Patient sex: F
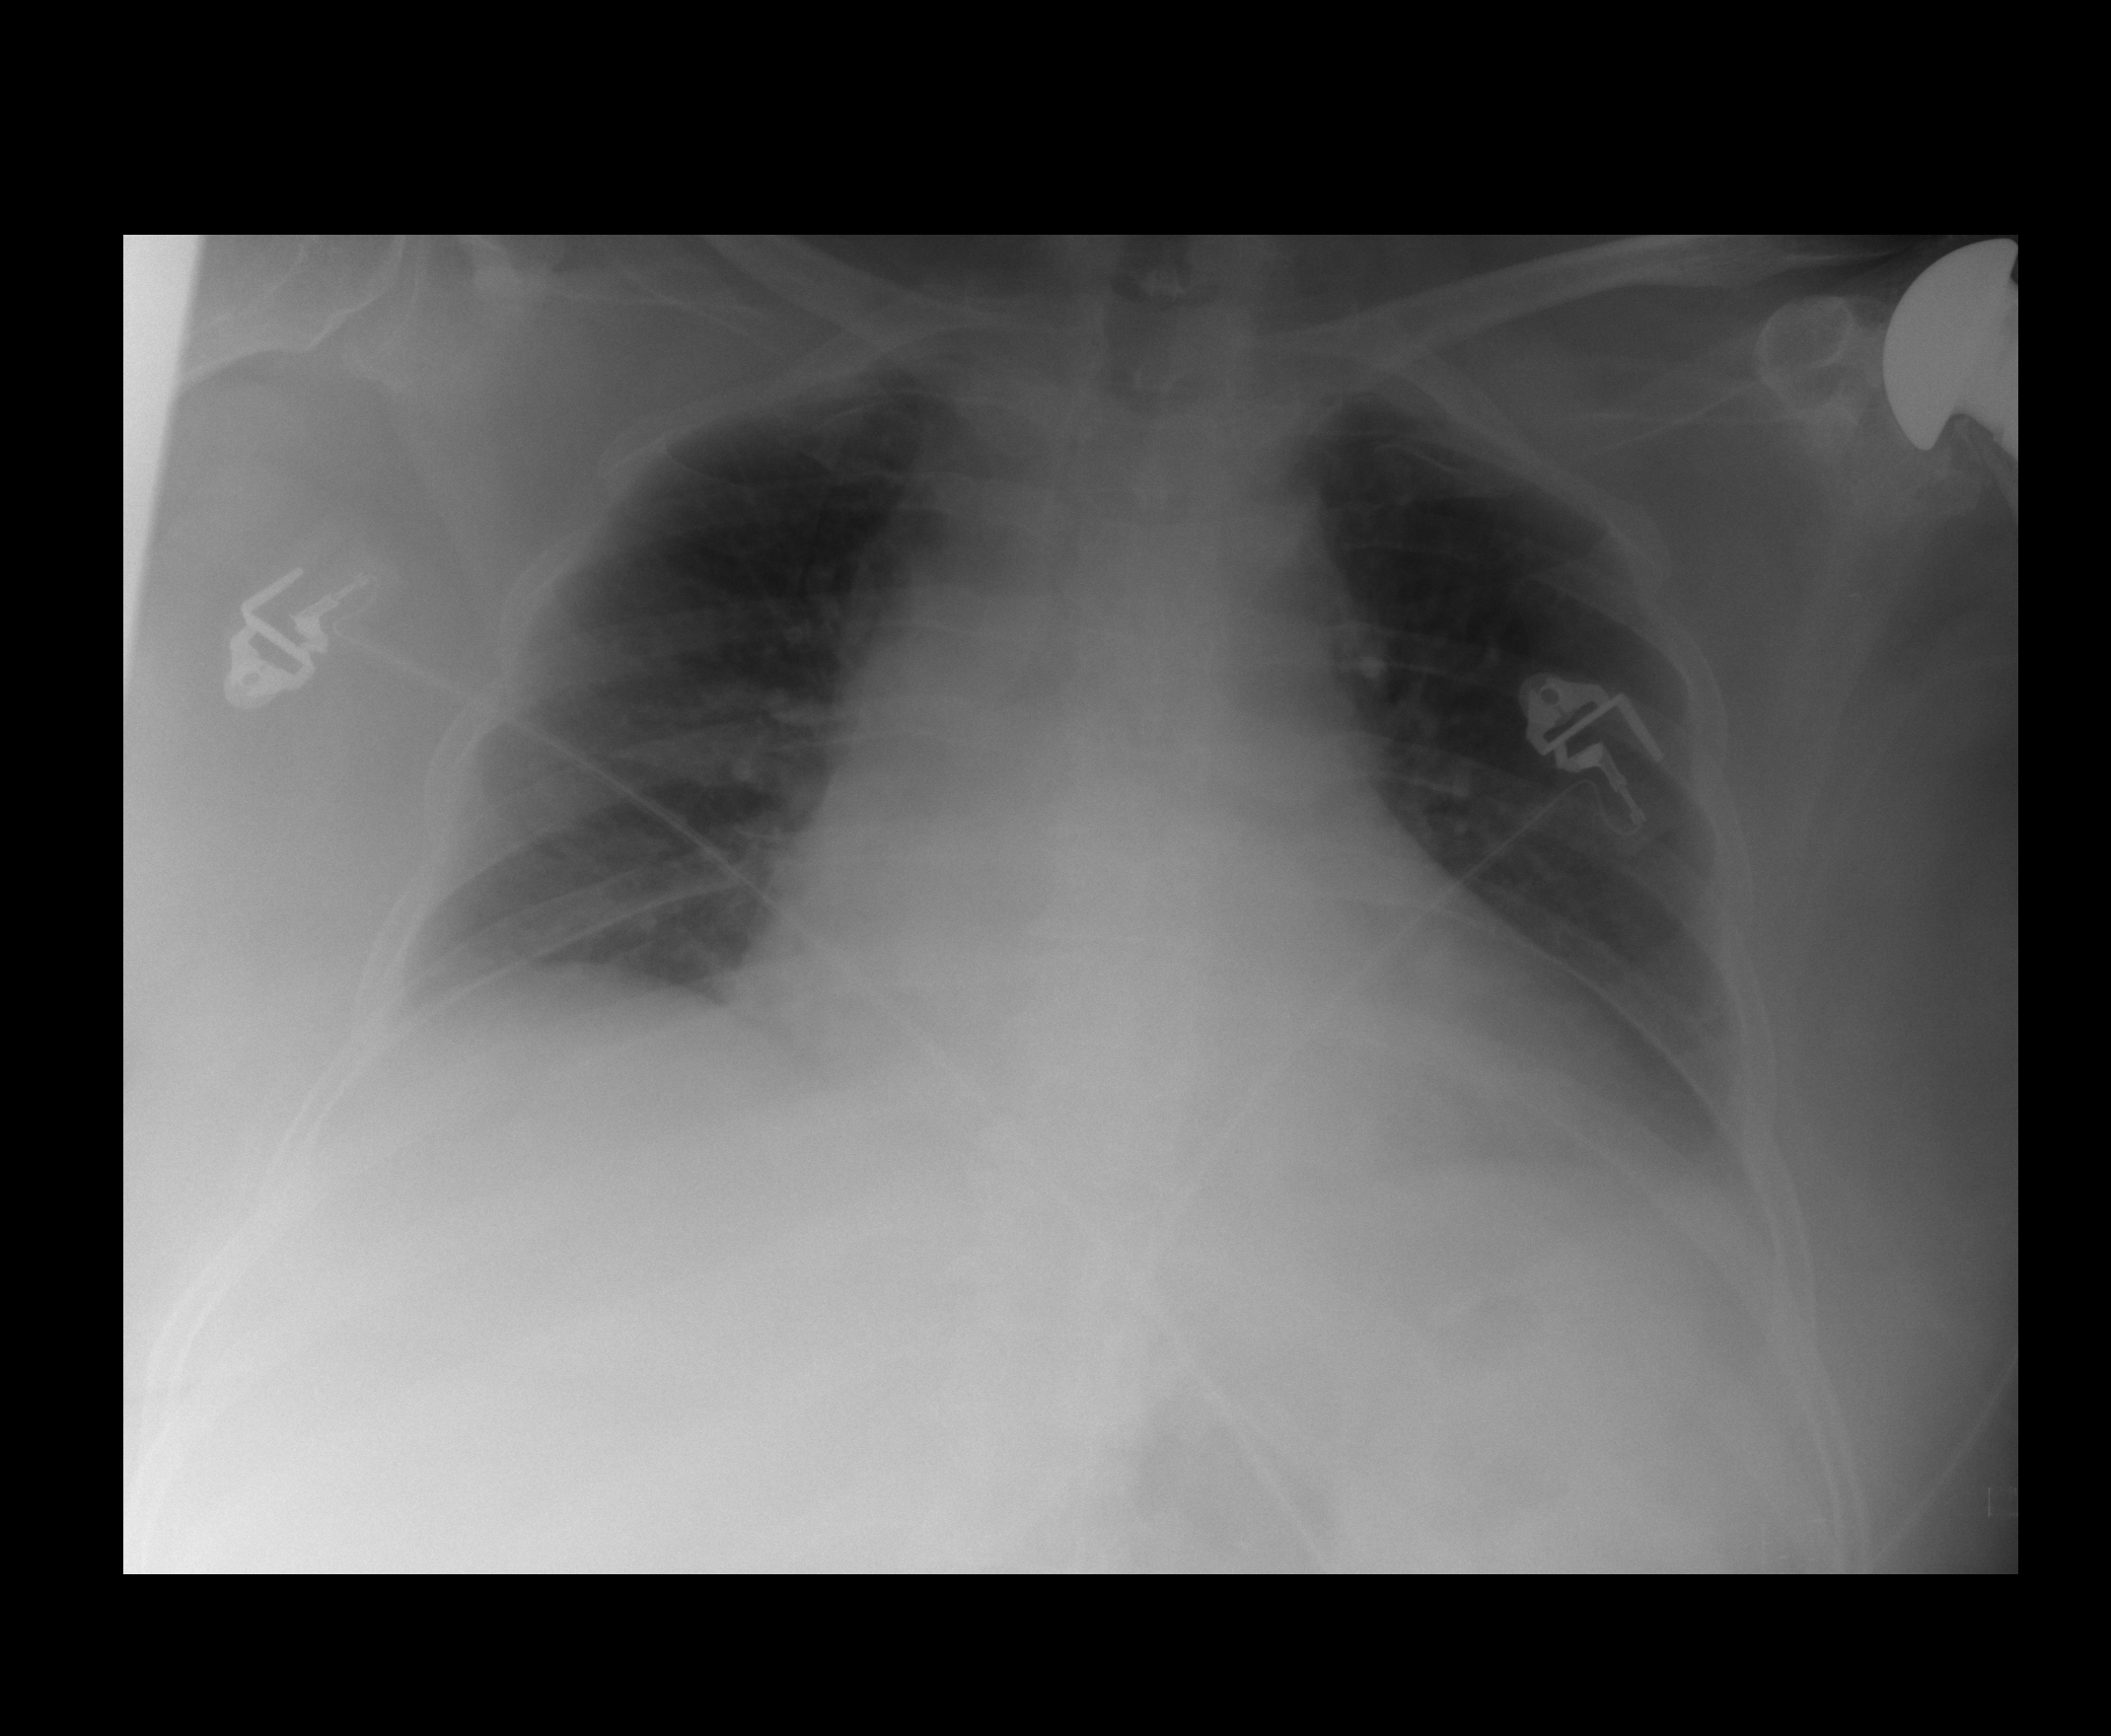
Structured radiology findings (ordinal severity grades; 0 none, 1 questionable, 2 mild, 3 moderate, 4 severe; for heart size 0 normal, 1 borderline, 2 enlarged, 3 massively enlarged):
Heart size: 1
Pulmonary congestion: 0
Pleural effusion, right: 0
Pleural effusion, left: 1
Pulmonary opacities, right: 0
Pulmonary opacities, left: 0
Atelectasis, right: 1
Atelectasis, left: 0